Interaction volume radius: 5 \u00c5
Interaction volume height: 15 \u00c5
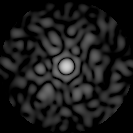
Disorder parameter: 0.8118